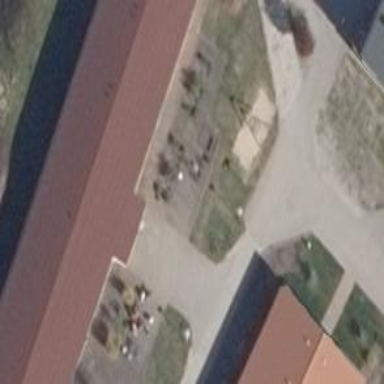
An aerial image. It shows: Industrial building.